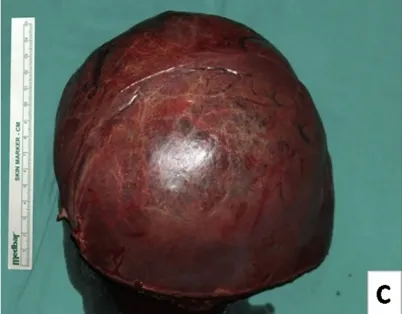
(C) Size of tumor mass.
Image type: medical_photograph (other_medical_photograph)